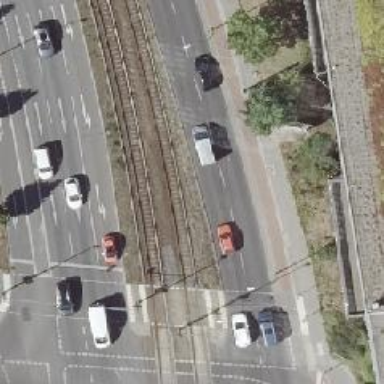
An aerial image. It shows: Secondary road with asphalt surface and lane markings.